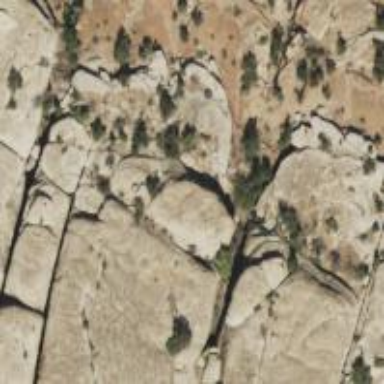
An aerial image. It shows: Cliff in nature.